Question: As PHP is simpler for me I wished to benchmark algorithms in it for fun, and I chose to do factorials.
The recursive function completely flunked in speed when I got up to '80!' compared to the iterative method, and it gradually skyrocketed upwards while iterative had a steady line, actually it is something like this (x = factorial, y = seconds):

But in C/Java (which I just implemented the test in) show the same results to be only 1-5% off from eachother, almost the same speed.
Is it just useless to benchmark algorithms in this manner in scripting languages?
: For NullUserException:
'''
function factrec($x) {
if($x <= 1) {
return $x;
} else {
return $x * factrec($x - 1);
}
}
'''
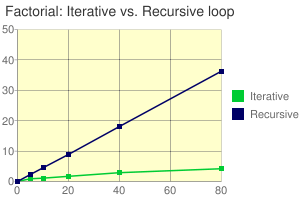
Answer: It's absolutely not pointless to benchmark algorithms in a scripting language. After doing the benchmarks, which implementation of factorial would you use in PHP? (assuming that you couldn't use the builtin one for some reason.)
It fairly pointless to benchmark in a language that has significantly different features than the one that you want to implement the algorithm in though. Here, the relative cost of function calls and 'if' statements in PHP is skewing the results significantly (or this is my best guess anyways). If you are careful to understand why this is happening and avoid it, it can still be fruitful though: differences will be more exaggerated as you noticed. It comes down to if it's easier to write it in the target language or work around the differences.
A simple calculation of complexity of the algorithm should be enough to decide which one to use, or at least narrow down the selections.
---
As Mike Axiak points out in the comments, you are not even testing different algorithms here, you are testing two different implementations of the same algorithm: keep a running product over 'i' from 'n' to '1'. Doing this in a different language than the target is almost always pointless.